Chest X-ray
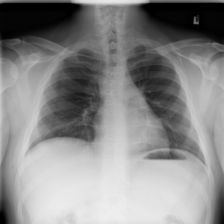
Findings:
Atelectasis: negative
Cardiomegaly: negative
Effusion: negative
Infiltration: negative
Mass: negative
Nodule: negative
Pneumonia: negative
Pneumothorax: negative
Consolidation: negative
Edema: negative
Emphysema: negative
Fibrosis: negative
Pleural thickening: negative
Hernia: negative